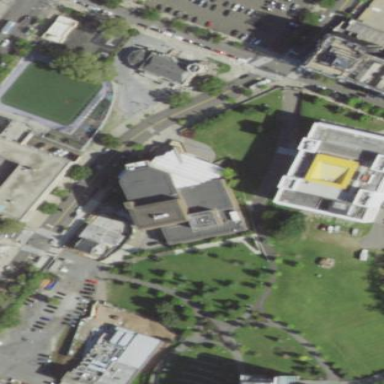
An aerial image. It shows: Arts centre housed inside building.